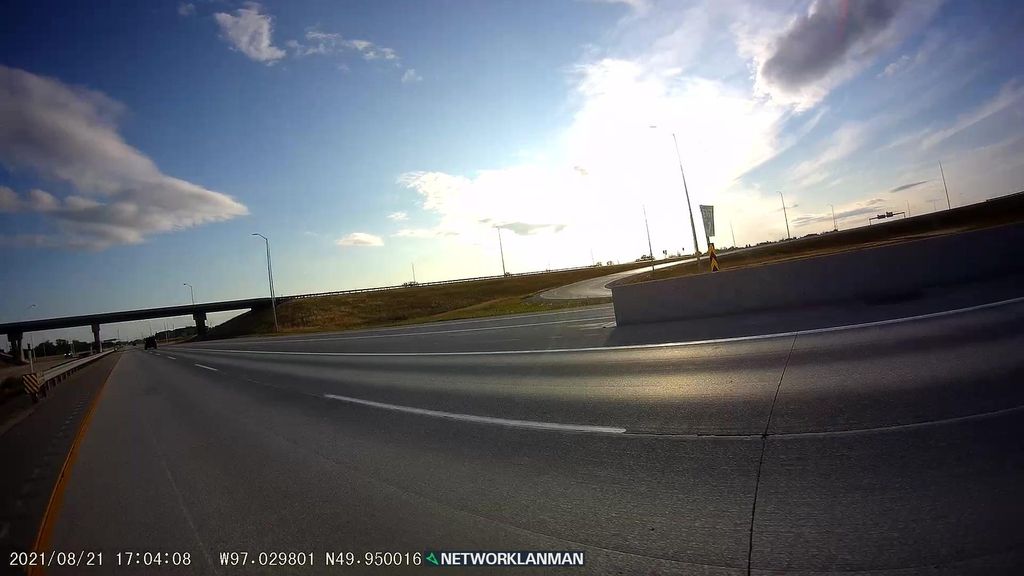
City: winnipeg